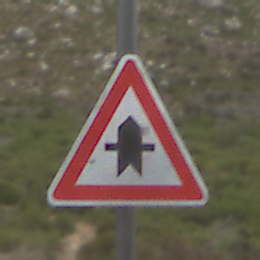
Verkehrszeichen: Vorfahrt
Umgebung: Outdoor, Nature
Tageszeit: Midday
Wetter: Overcast
Licht: Natural
Jahreszeit: NotSpecified
Kontrast: LowContrast